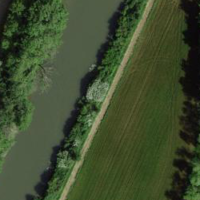
EUNIS habitat code: 25
Species observed at this site:
Matricaria discoidea